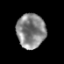
Tissue: prostate
Cell type: T cells
Senescence score: 0.2776
Nuclear area (px): 968
Mean DAPI intensity: 134.019